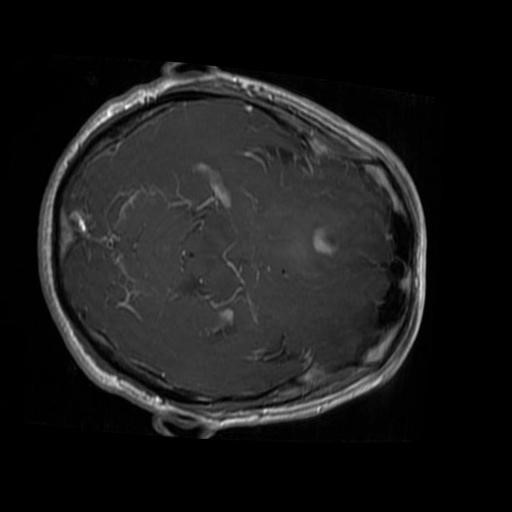
Label: brain_glioma